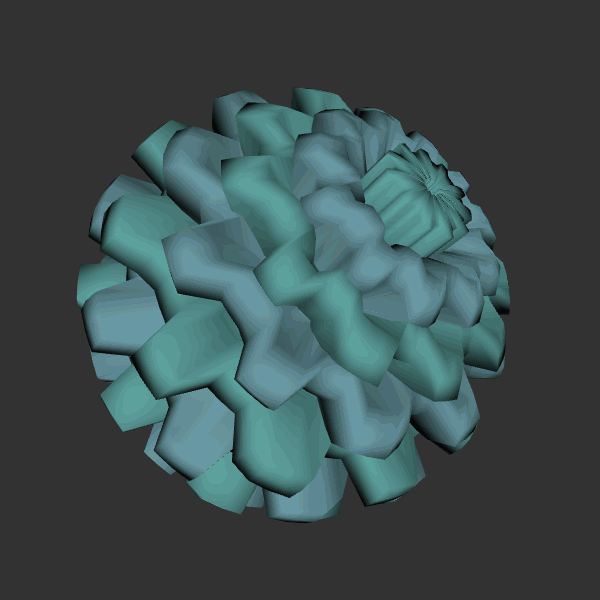
Background: dark